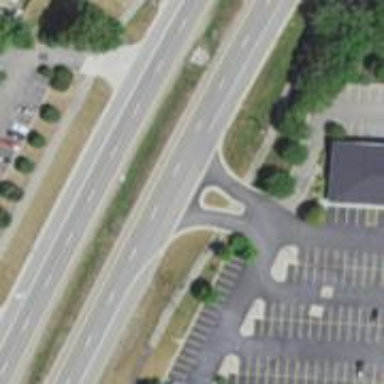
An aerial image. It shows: Primary highway.